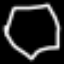
Label: octagon